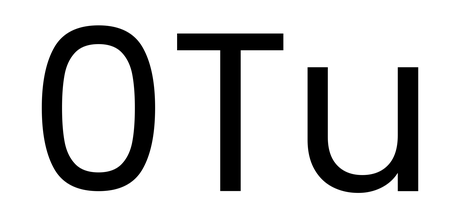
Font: Poppins-Regular